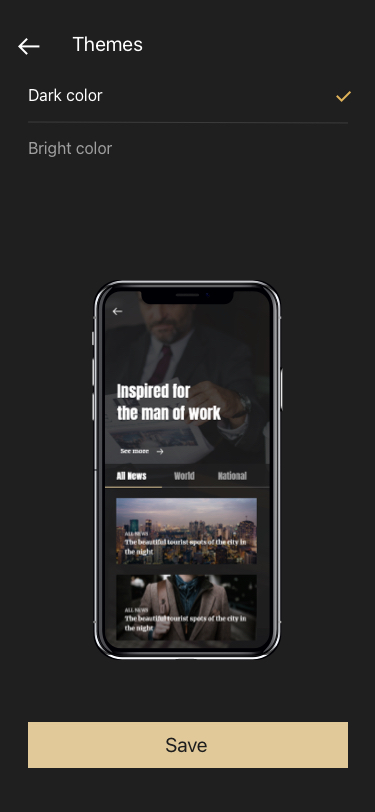
Text in this UI design:
Dark color
Bright color
Save
Themes